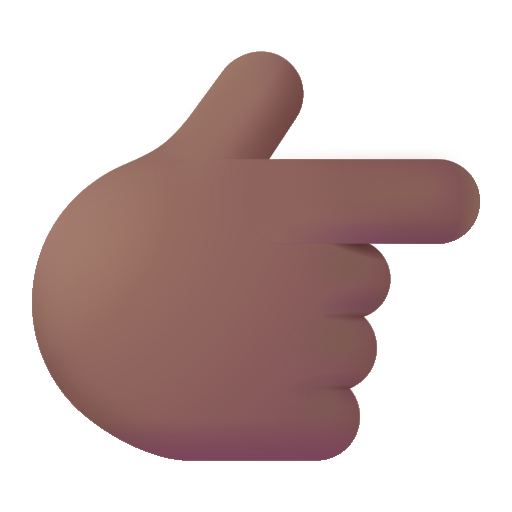
backhand index pointing right color  dark